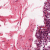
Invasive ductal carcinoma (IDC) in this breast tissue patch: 0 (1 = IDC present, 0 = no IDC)